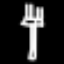
Label: fork